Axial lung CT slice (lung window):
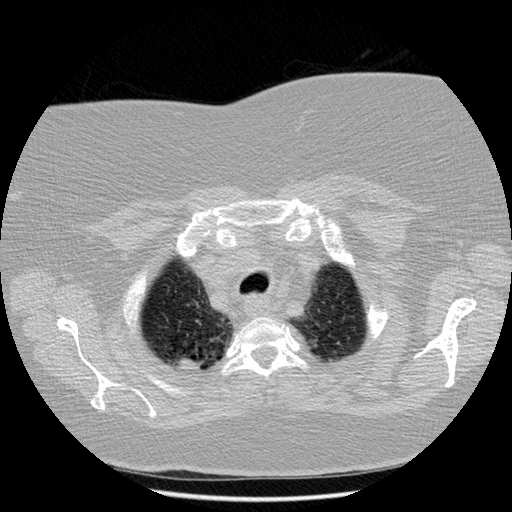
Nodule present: no